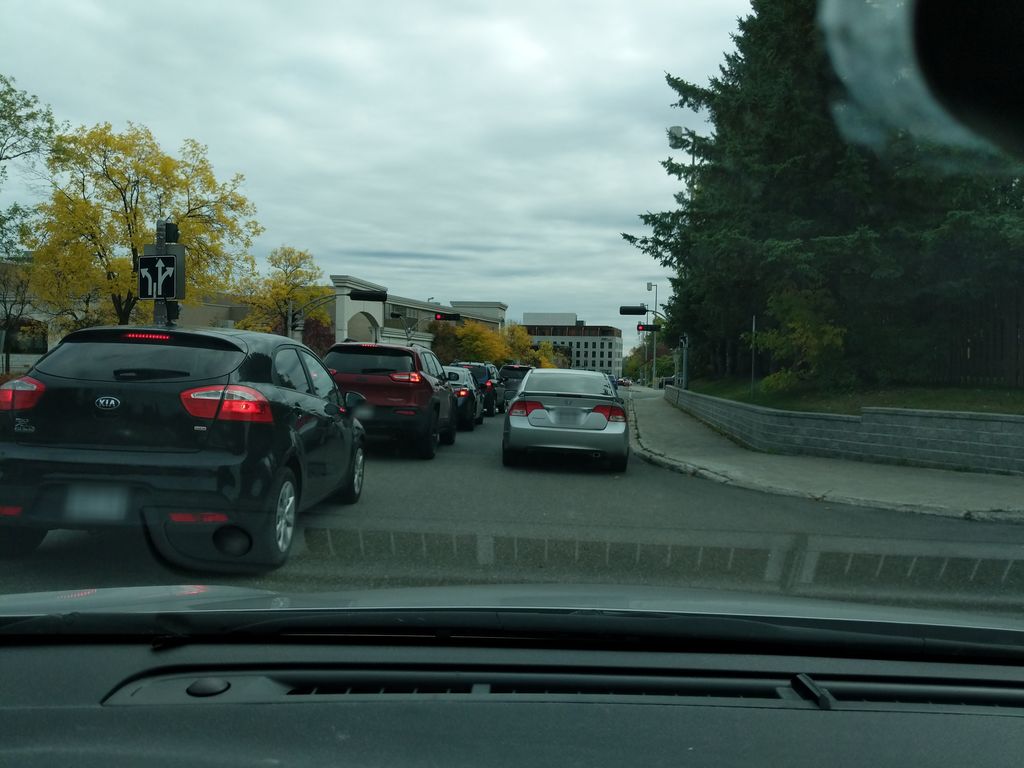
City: quebec_city